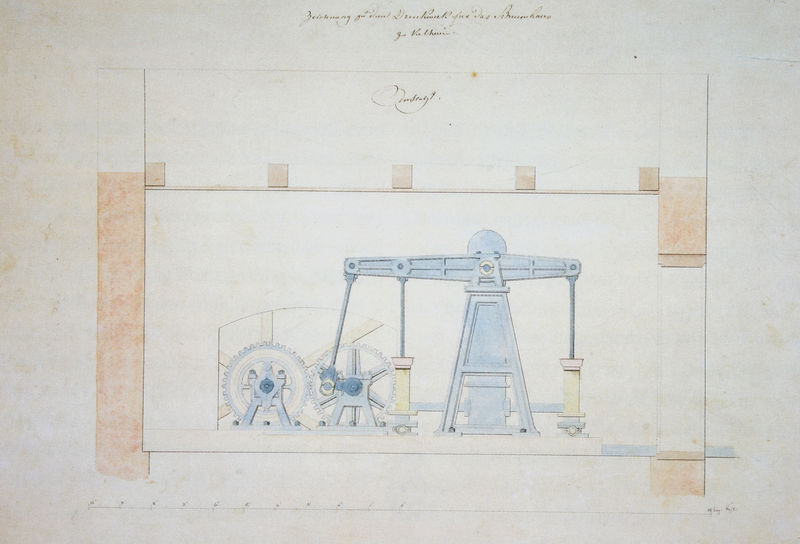
Titel: Befreiungshalle Kelheim, Brunnenpumpe
Künstler: Friedrich von Gärtner
Standort: München
Institution: Architekturmuseum der Technischen Universität
Schlagwörter: blau, wasser, weiß, gelb, ocker, bewegung, braun, orange, schwarz, skizze, säulen, zeichnung, rot, beige, zylinder, arme, signatur, öl, rosa, räder, farbig, schrift, papier, gewicht, mauer, farbe, grafik, graphik, speichen, drehen, industrie, rad, dampf, inschrift, jaune, balken, gestell, name, eisen, maschine, gerüst, waage, gerät, kran, technik, druck, seite, text, überschrift, getriebe, bleistift, entwurf, farb, scharnier, industrialisierung, konstruktion, rechteckig, kolben, plan, achse, stange, shwarz, querschnitt, abdruck, bau, handschrift, beschreibung, gewichte, eau, bleu, zahnräder, wissenschaft, buntstift, massstab, aufriss, bauzeichnung, bauplan, croquis, schema, dessin, inscription, zahnrad, dampfmaschine, mechanik, technisch, couleur, technische zeichnung, stößel, röt, triangle, crayon, graphique, pumpe, hebel, automat, apparat, bergwerk, aquarelle, apparatur, übersetzung, antrieb, mechanisch, roue, laufwerk, schwungrad, espace, argent, baumaschine, pleuel, usine, alt, genau, kranz, präzise, förderung, petrole, pompe, hebewerk, machine, dampfrad, raäd, hiebel, e, balance, mécanisme, échelle, engrenage, levier, tempsmoderne, grue, puit, marchine, technique, dessin technique, piston, pistons, équisse, génie, invention, industrialisation, acier, rouage, montage, bielle, précision, moteur, l'eau, s, engrenages, mecansime, gma, technologie, dessin industriel, roue denté, roue dentée, rafgelb